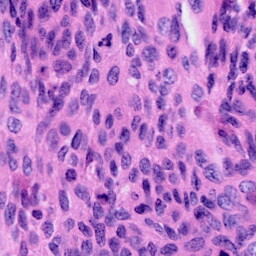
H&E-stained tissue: Cervix